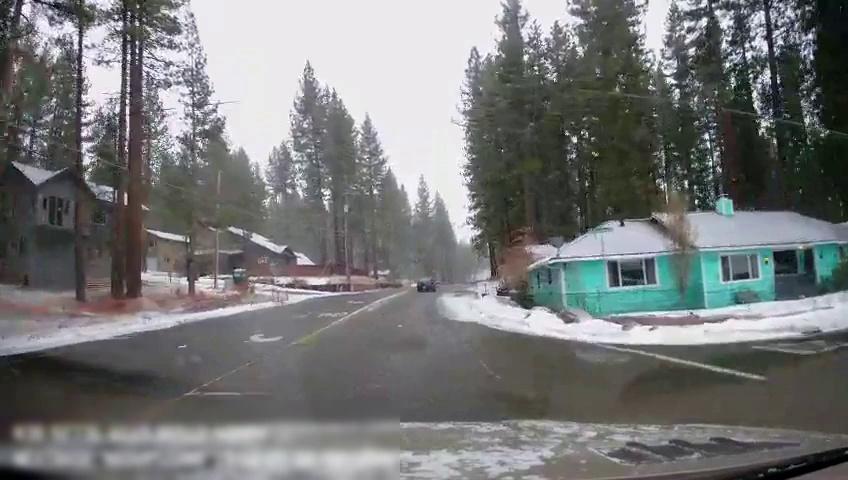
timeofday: Day
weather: Snowy
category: Drivable Space
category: Vehicles | Car
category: Lanes | Opposite Lane